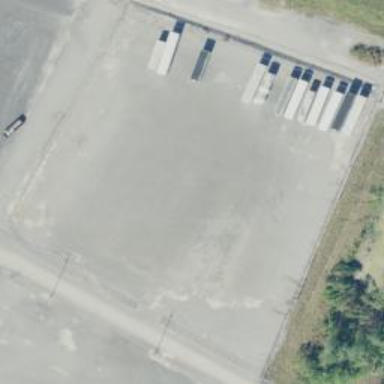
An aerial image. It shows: Parking area.